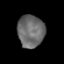
Tissue: prostate
Cell type: T cells
Senescence score: 0.2646
Nuclear area (px): 845
Mean DAPI intensity: 107.073